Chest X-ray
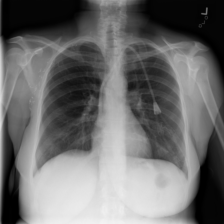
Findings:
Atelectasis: negative
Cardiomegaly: negative
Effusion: negative
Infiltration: negative
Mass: negative
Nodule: negative
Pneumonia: negative
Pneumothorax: negative
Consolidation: negative
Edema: negative
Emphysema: negative
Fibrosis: negative
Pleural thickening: negative
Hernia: negative